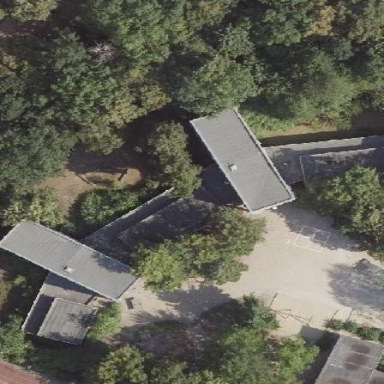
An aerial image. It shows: School building.